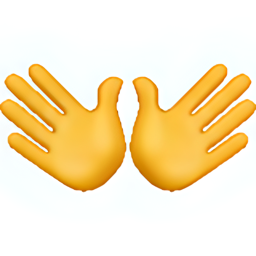
Name: open hands sign
Emoji: 👐
Group: People & Body
Sub-group: hands